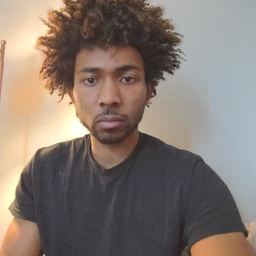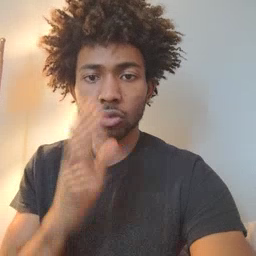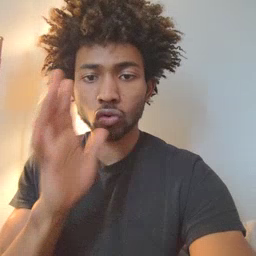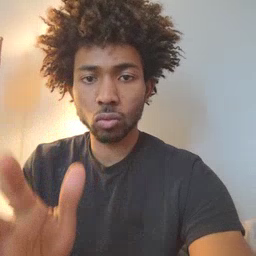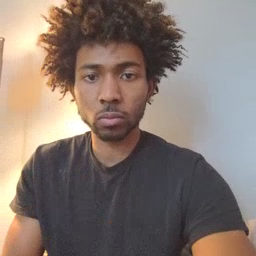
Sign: grandma